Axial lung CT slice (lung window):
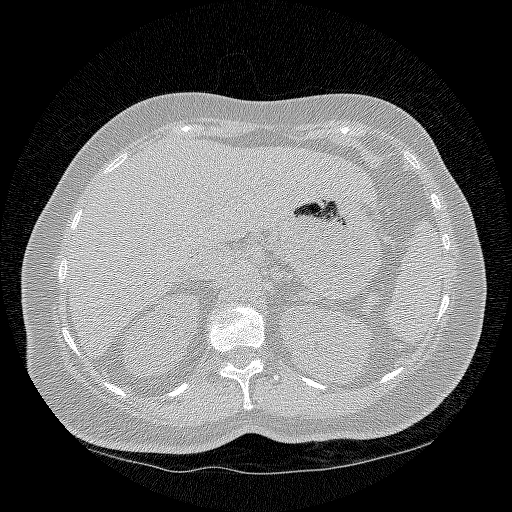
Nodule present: no